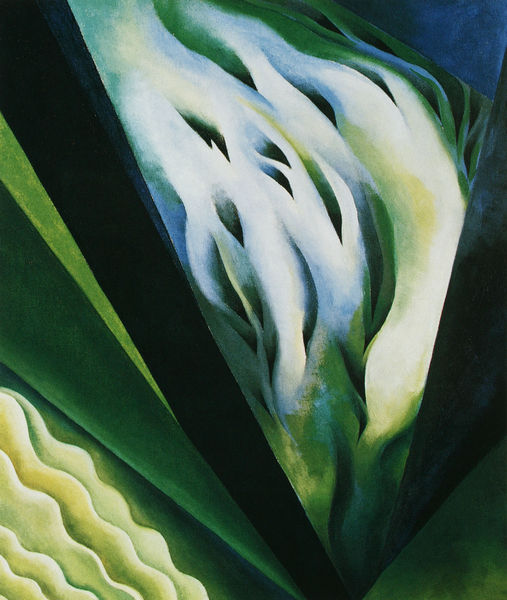
Titel: Blue and Green Music
Künstler: Georgia O'Keeffe
Standort: Chicago
Institution: The Art Institute of Chicago
Schlagwörter: blau, blätter, dunkel, gemälde, himmel, kopf, schatten, weiß, gelb, grün, landschaft, bewegung, blume, blumen, frau, hell, licht, schwarz, blüte, blüten, eis, muster, naive malerei, band, rahmen, feld, felder, natur, wind, pflanze, pflanzen, garten, welle, wellen, moderne, abstrakt, farben, fläche, flächen, modern, dunkelgrün, formen, hellgrün, vegetation, linien, naiv, spitz, detail, nah, zeitgenössisch, gerade, streifen, balken, striche, flammen, strahlen, linie, kontur, form, konturen, strich, stempel, inneres, daumier, seiten, fluchtpunkt, seelen, zentrum, lindgrün, weich, azur, gewölbt, giftgrün, biologie, vergrößert, keeffe, o'keeffe, moden, o´keeffee, grade, keefee, o'eeffe, georgia, o´keeffe, georgia o'eeffe, georgia o´keeffe, o'eefe, zoom, malerein, o keefee